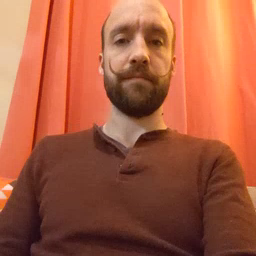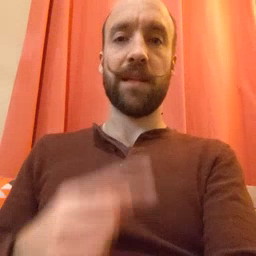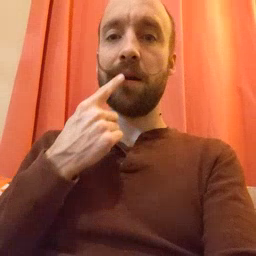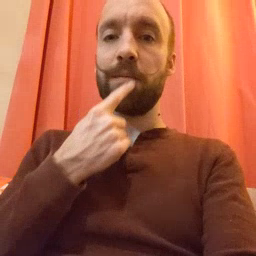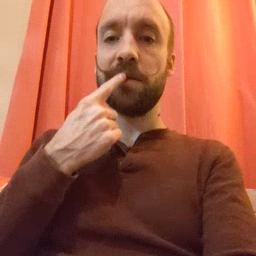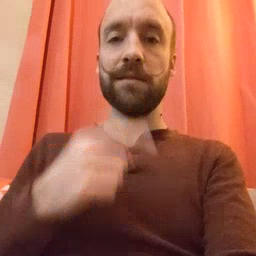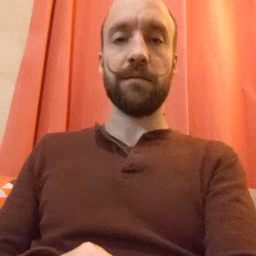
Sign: lips